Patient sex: M
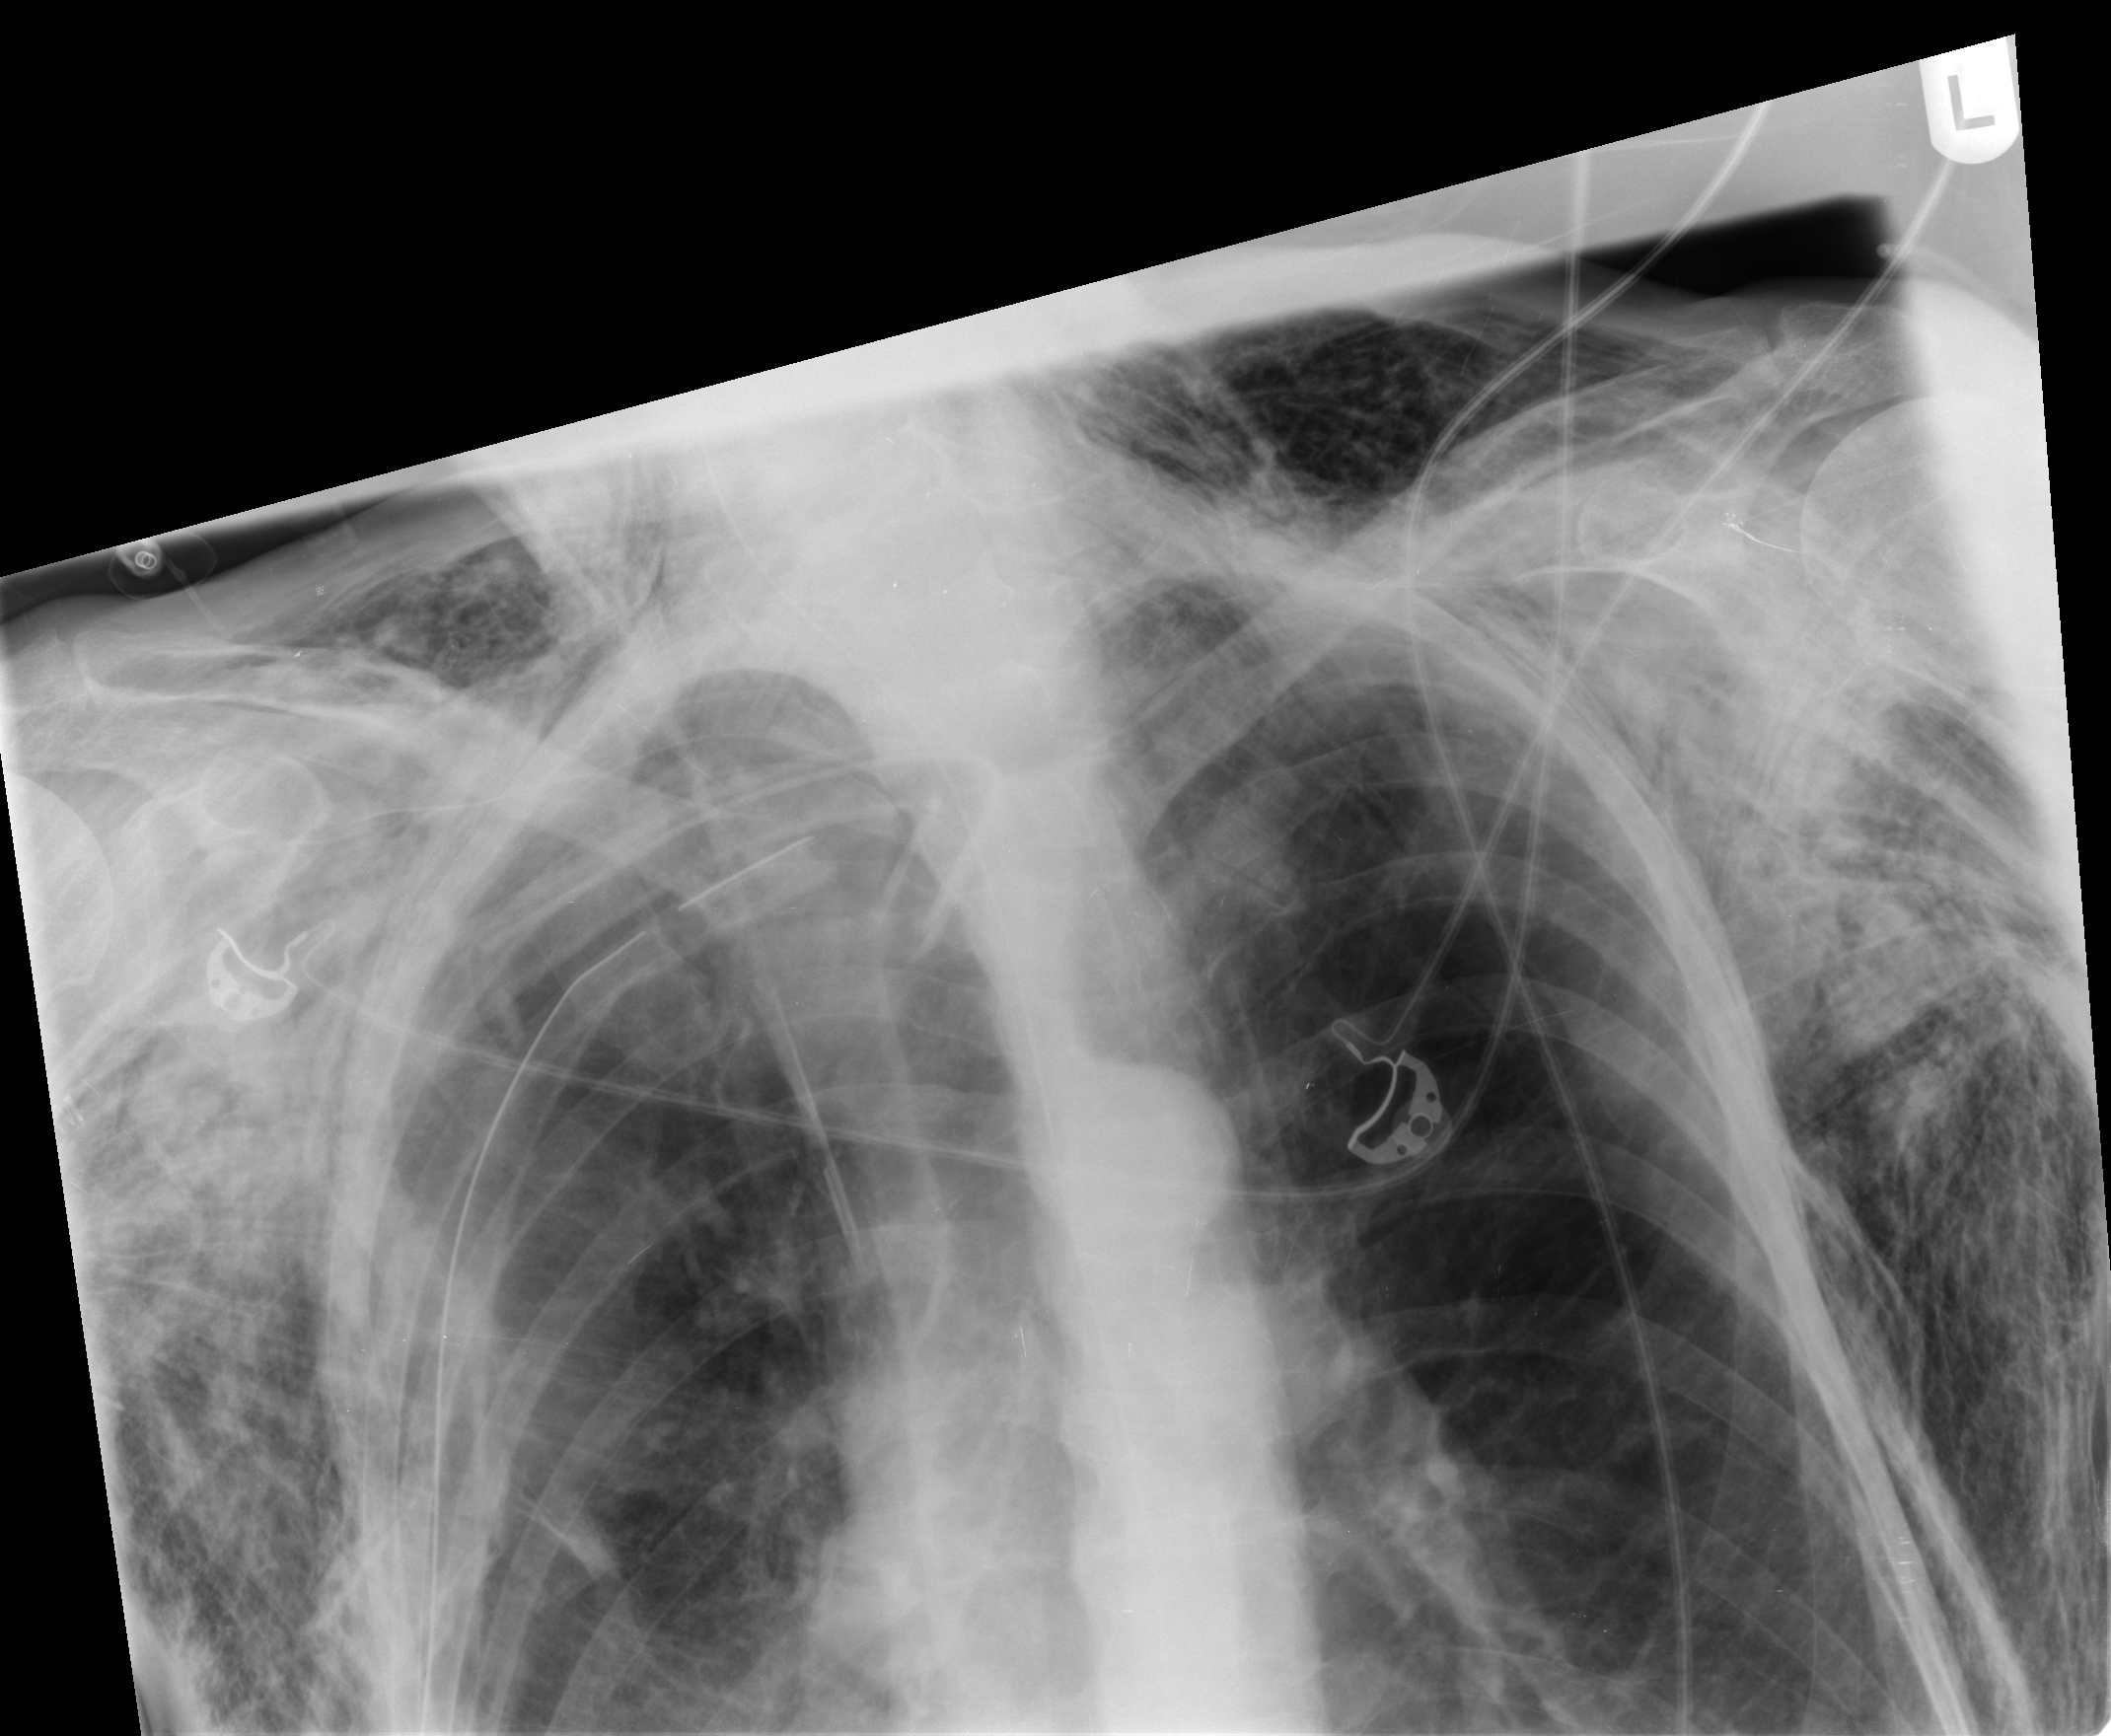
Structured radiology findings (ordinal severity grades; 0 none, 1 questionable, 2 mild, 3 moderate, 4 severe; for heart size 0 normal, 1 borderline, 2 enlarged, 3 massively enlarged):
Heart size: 0
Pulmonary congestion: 0
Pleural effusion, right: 0
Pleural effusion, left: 0
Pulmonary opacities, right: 0
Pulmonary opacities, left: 0
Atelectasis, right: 2
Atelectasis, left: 2